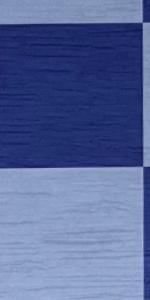
Label: Empty